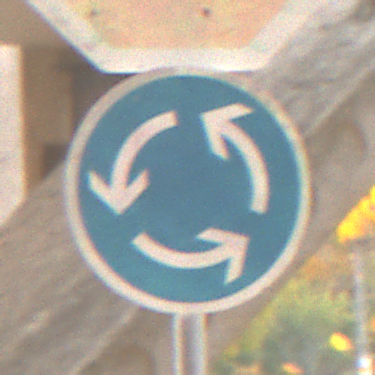
Verkehrszeichen: Kreisverkehr
Zusatzzeichen oben: Stop
Umgebung: Roofed, Suburban
Tageszeit: SunriseSunset
Wetter: Clear
Licht: Natural
Jahreszeit: NotSpecified
Kontrast: MediumContrast